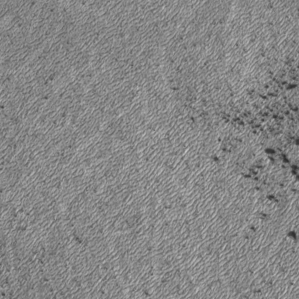
Label: frost